Aerial crown-view tile of a tropical tree (Barro Colorado Island, Panama), acquired 20240813:
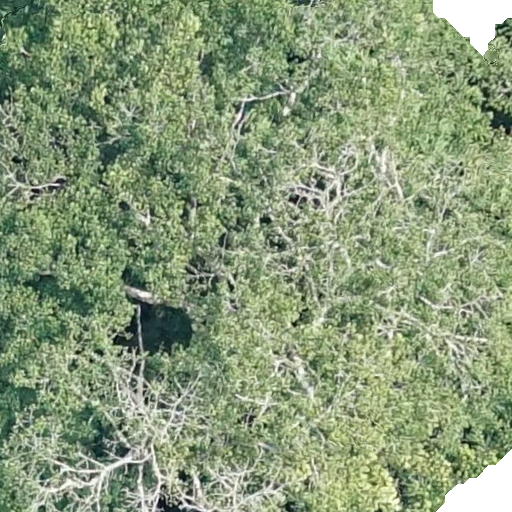
Species: Sterculia apetala
GBIF accepted scientific name: Sterculia apetala
Crown area: 626.573 m²